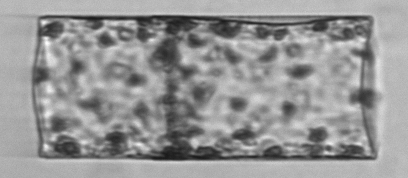
Label: Guinardia_flaccida